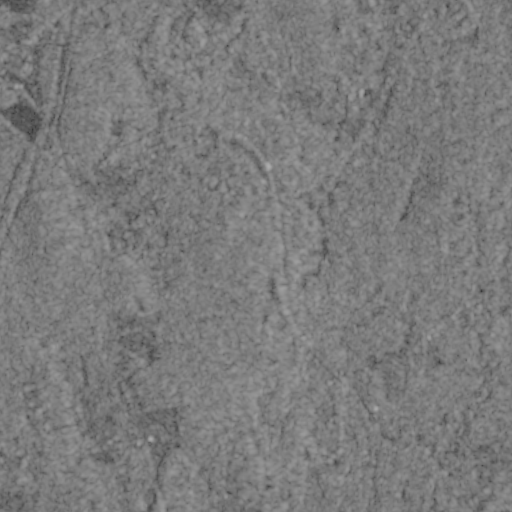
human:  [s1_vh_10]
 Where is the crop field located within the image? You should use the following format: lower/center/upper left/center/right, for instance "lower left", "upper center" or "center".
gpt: The crop field is located in the upper center of the image.
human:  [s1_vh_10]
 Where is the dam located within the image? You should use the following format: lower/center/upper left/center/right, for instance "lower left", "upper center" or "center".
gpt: The dam is located in the center of the image.
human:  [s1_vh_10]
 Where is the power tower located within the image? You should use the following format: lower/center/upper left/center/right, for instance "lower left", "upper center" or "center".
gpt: The power tower is located in the left of the image.
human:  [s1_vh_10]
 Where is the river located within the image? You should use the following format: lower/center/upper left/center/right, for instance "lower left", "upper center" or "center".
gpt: The river is located in the upper of the image.
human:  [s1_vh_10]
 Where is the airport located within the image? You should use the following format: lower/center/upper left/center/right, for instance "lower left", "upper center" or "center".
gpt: There is no airport in the image.

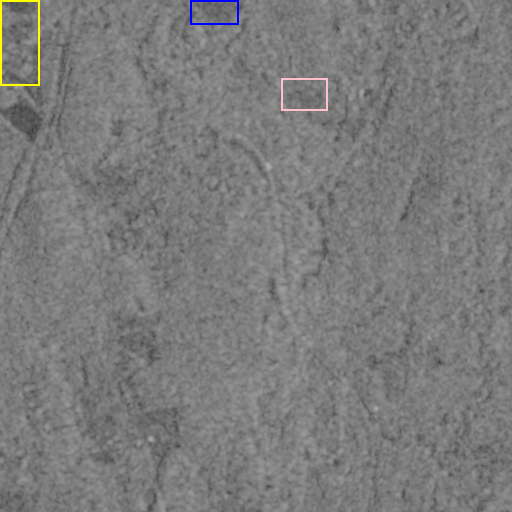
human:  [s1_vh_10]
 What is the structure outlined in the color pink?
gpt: The structure outlined in pink is a crop field.
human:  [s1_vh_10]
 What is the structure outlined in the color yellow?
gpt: The structure outlined in yellow is a parking lot.
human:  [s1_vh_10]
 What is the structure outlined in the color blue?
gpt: The structure outlined in blue is a solar farm.
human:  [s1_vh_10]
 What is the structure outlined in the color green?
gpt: There is no green outline.